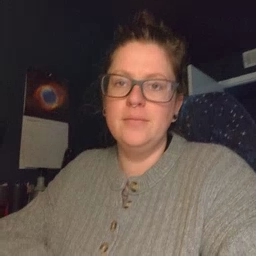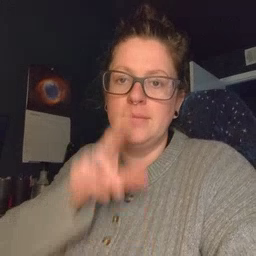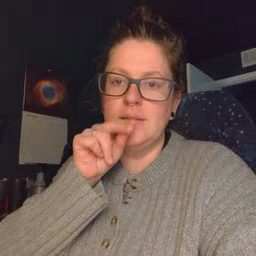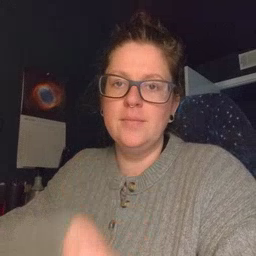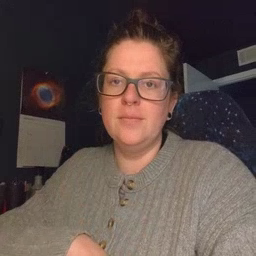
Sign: duck